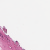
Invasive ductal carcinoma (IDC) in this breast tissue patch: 0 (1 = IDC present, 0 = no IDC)